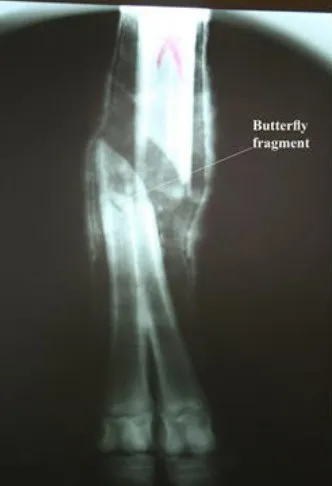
Preoperative dorso-plantar radiograph of the dromedary heifer's metatarsus.
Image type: radiology (x_ray)